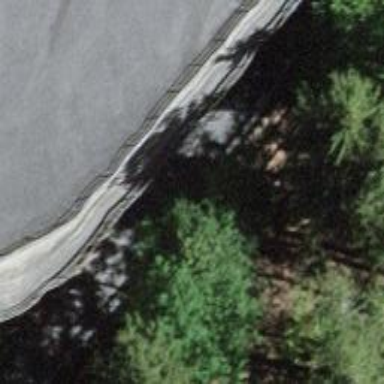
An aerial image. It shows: Residential road passing through tunnel.